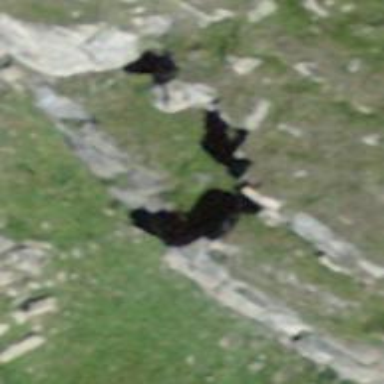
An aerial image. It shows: Natural cliff.